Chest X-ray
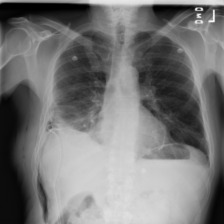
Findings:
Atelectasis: positive
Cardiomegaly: negative
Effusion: positive
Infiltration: negative
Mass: negative
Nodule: negative
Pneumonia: negative
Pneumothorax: positive
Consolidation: negative
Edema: negative
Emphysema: negative
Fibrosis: negative
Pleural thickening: negative
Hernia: negative